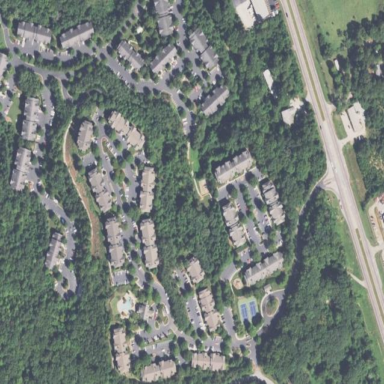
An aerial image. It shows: Residential area.